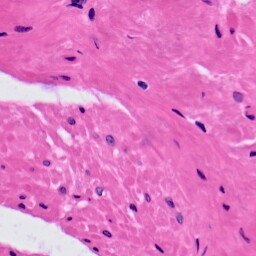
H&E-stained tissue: Prostate